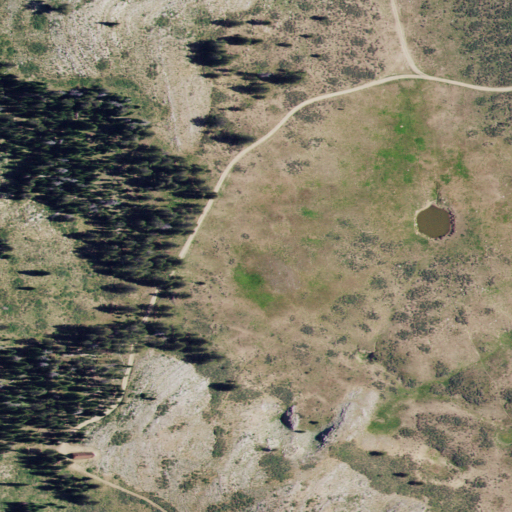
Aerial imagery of depression(s) in Idaho named Horsehoe Basin containing shrub, evergreen forest, grassland, open development, mixed forest, and deciduous forest